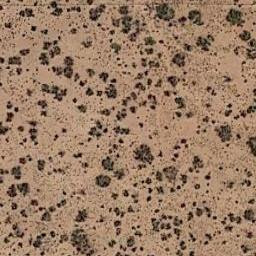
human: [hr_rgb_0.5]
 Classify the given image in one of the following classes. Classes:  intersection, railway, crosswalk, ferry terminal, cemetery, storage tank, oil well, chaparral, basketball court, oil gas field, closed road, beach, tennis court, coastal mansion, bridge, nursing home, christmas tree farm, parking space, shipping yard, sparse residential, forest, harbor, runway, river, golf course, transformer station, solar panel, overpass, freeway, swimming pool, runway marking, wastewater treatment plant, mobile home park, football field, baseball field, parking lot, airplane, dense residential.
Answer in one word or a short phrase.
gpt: chaparral